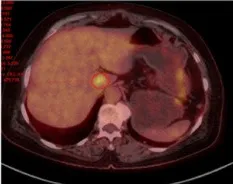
Positron emission tomography. (E, F) Hypodense shadow in the right lobe of the liver with increased FDG metabolism; foci of increased FDG metabolism in the caudate lobe of the liver and spleen.
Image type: radiology (pet)